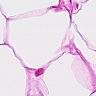
Metastatic tissue present: no